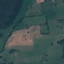
Land use / land cover: Pasture